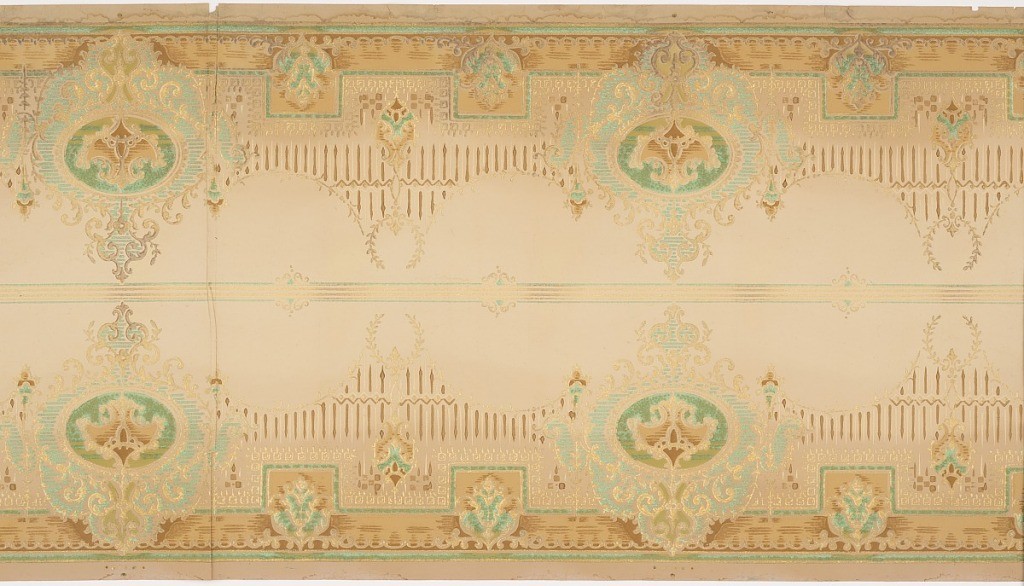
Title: .
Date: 1905–1915
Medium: Machine-printed paper
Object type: Frieze
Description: Large ogival medallion with scrolls, small acanthus leaves, and laurel wreaths. Printed in tan, gray, turquoise and gold on light gray ground.